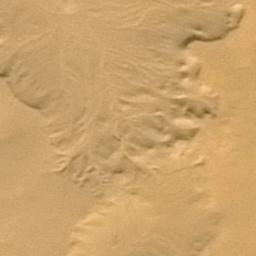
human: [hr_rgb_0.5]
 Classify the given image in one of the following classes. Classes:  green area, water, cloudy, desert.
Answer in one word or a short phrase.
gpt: desert